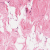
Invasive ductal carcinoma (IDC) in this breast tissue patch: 0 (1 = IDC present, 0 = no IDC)